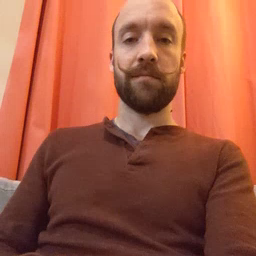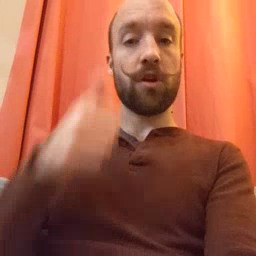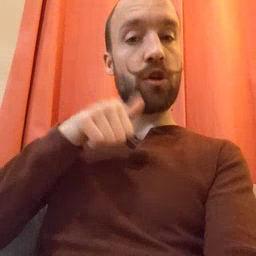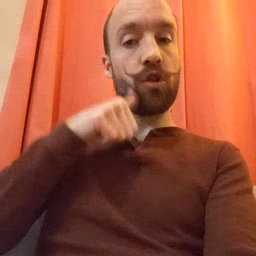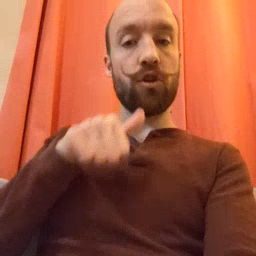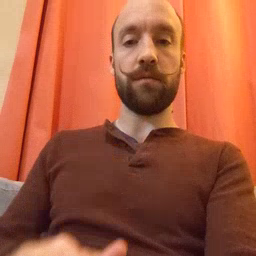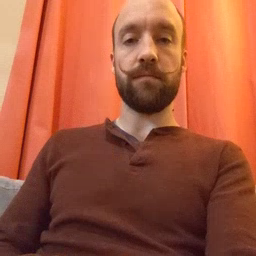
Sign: girl